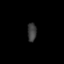
Tissue: lung
Cell type: Fibroblasts
Senescence score: 0.6772
Nuclear area (px): 163
Mean DAPI intensity: 60.319